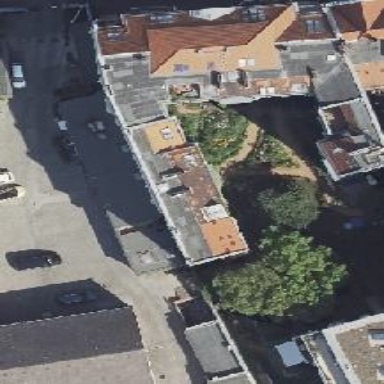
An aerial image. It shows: Apartment building with hipped roof.